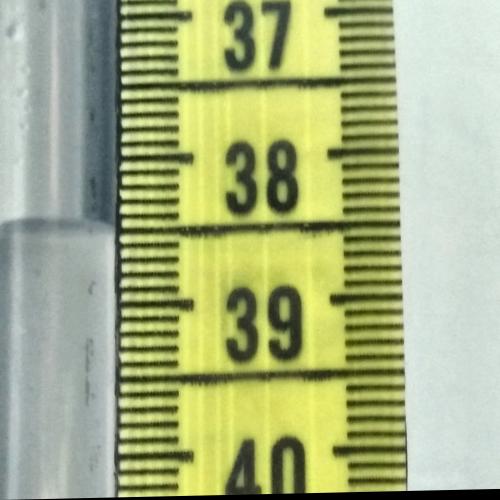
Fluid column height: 38.5 cm